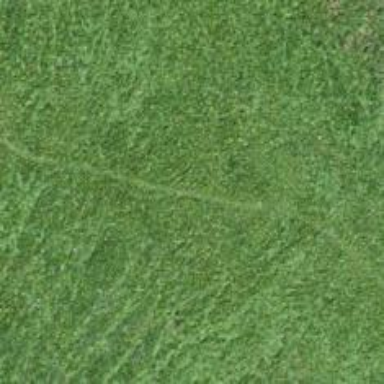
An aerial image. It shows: Path covered in grass.